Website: ulta-beauty
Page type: account-selection
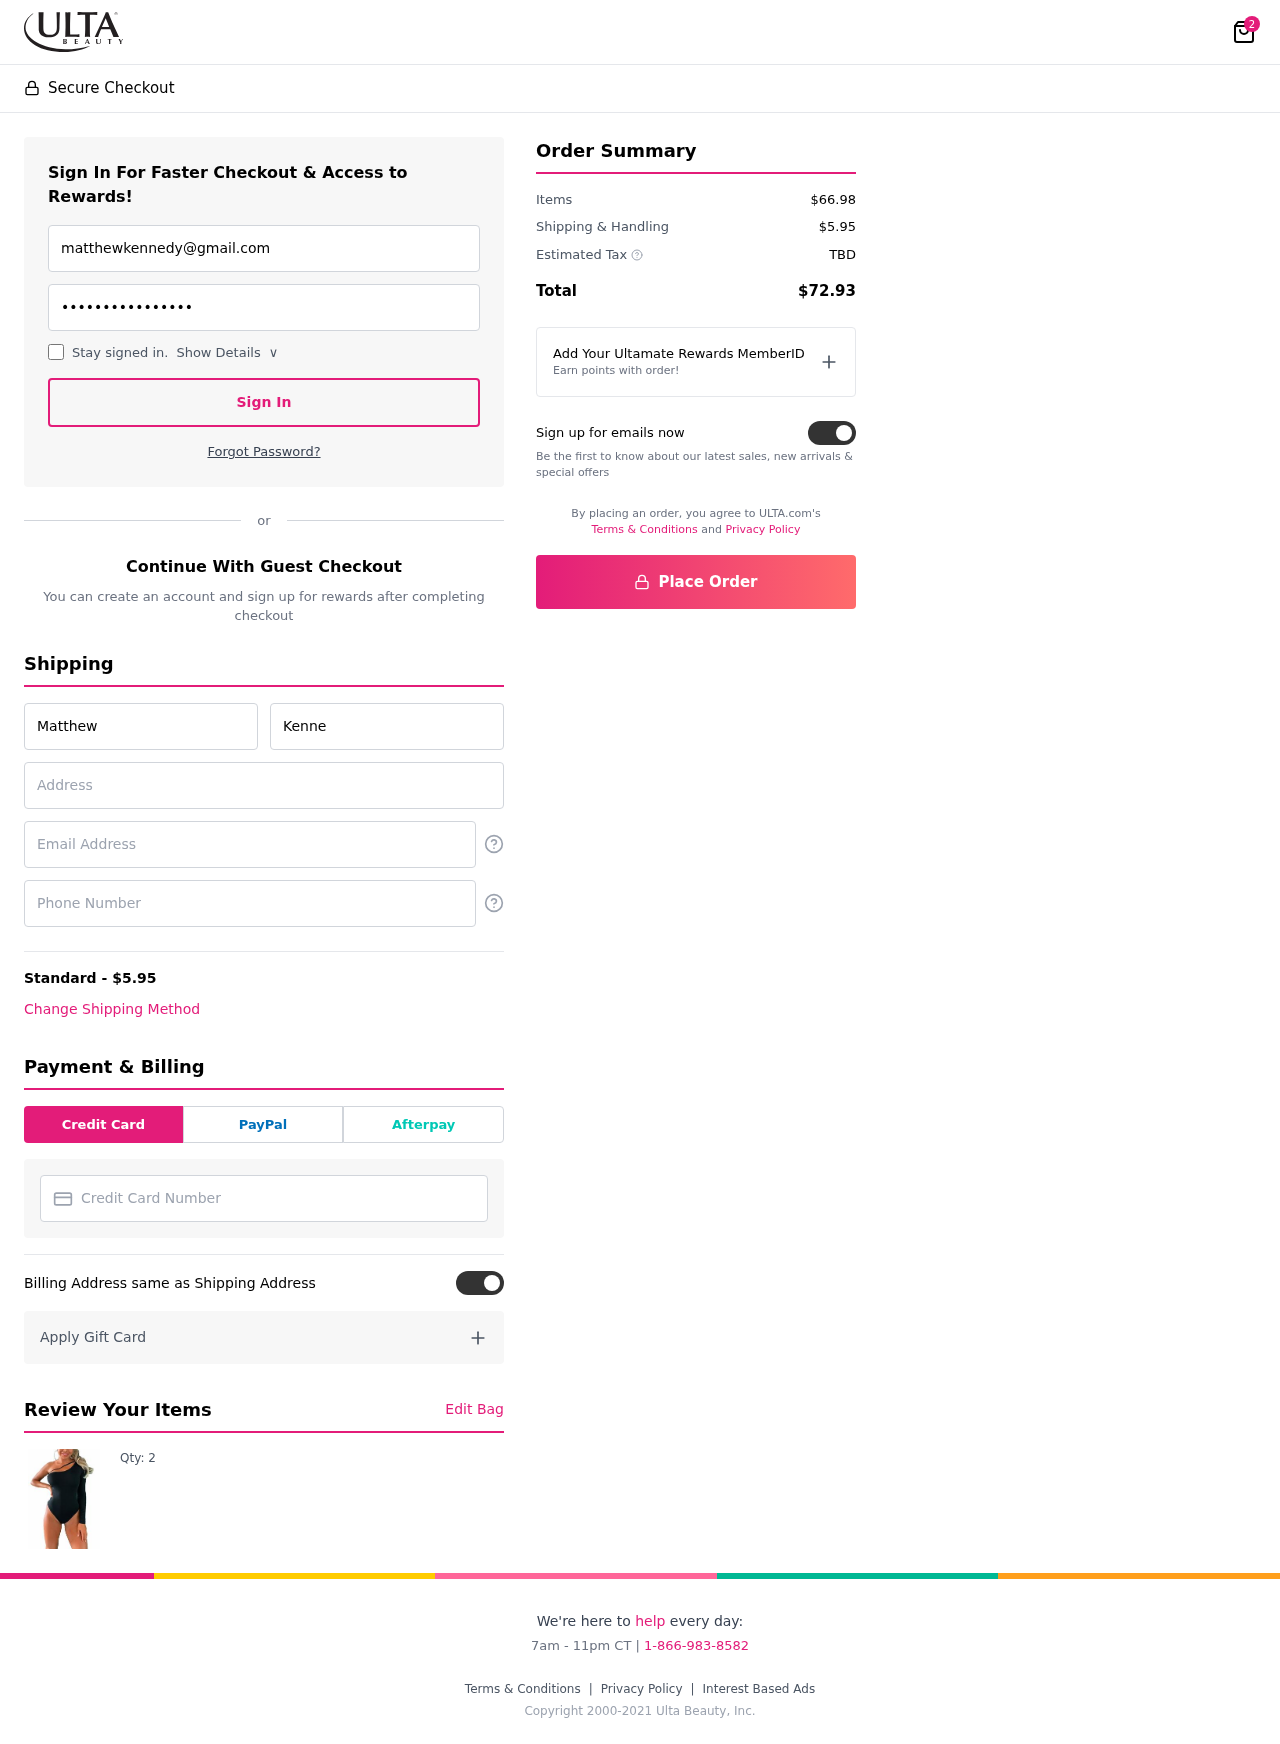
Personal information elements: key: PII_CARD_NUMBER
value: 3411 8957 5125 959
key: PII_EMAIL
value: matthewkennedy@gmail.com
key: PII_EMAIL2
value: matthewkennedy@gmail.com
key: PII_FIRSTNAME
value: Matthew
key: PII_LASTNAME
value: Kennedy
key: PII_PHONE
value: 9994304473
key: PII_STREET
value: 5536 Patricia Mountains
Product elements: key: PRODUCT1_QUANTITY
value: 2
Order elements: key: ORDER_NUM_ITEMS
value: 2
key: ORDER_SHIPPING_COST
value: $5.95
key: ORDER_SUBTOTAL
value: $66.98
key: ORDER_TAX
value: TBD
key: ORDER_TOTAL
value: $72.93